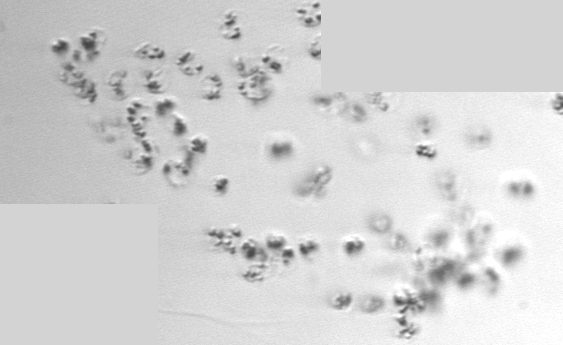
Label: Phaeocystis